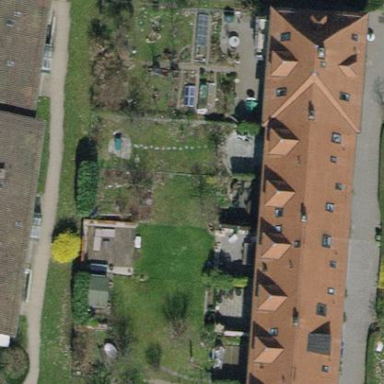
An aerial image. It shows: Garden area designated for leisure land.